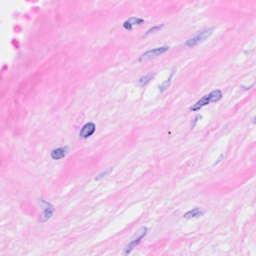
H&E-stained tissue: Breast